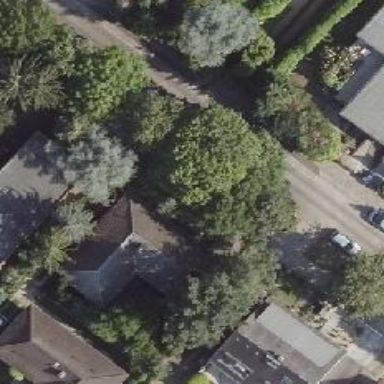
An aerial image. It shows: Avenue lined with broadleaved deciduous trees.